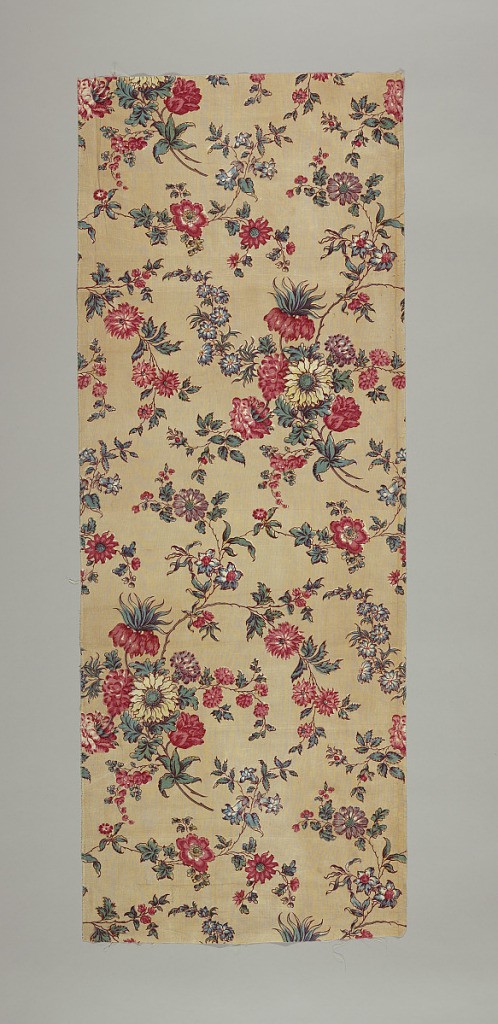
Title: Textile
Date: mid- 19th century
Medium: cotton Technique: relief printed on plain weave
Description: Staggered repeat of a bouquet of flowers on a tan ground.